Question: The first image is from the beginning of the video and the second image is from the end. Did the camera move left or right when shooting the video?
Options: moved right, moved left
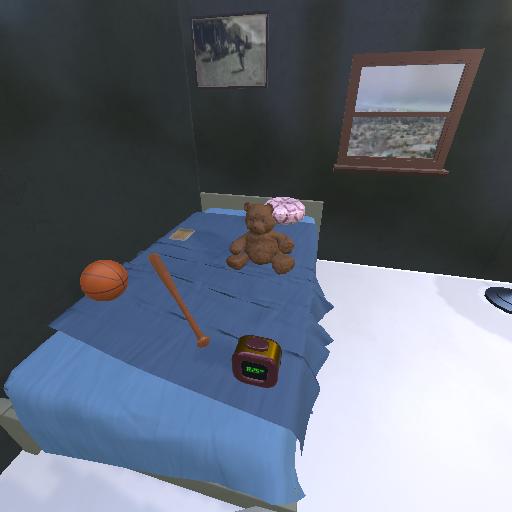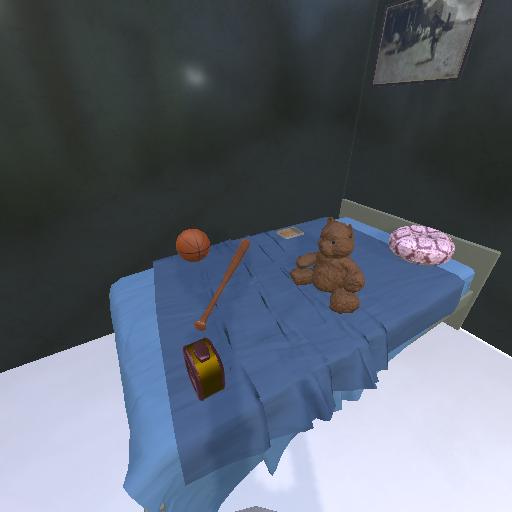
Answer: moved right